RGB frame:
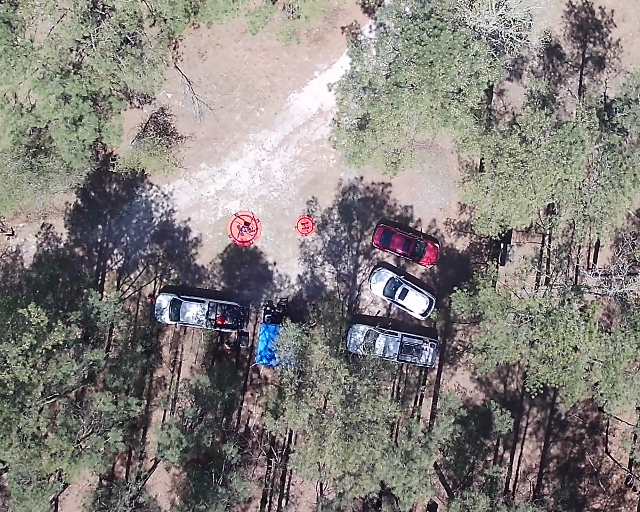
Thermal frame:
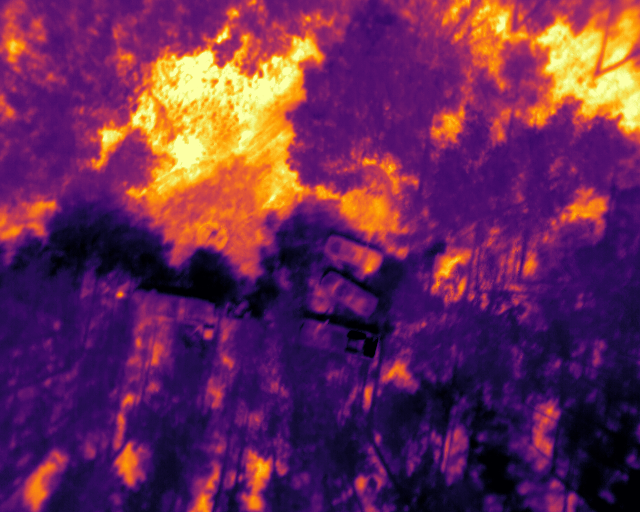
Captured: 2026-02-27 02:42:56
Pixels at or above 80 °C: 0 (fraction of frame: 0)